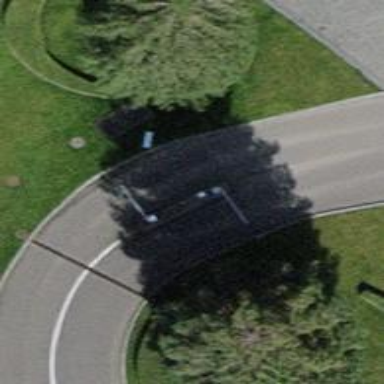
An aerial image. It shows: Lift gate barrier.